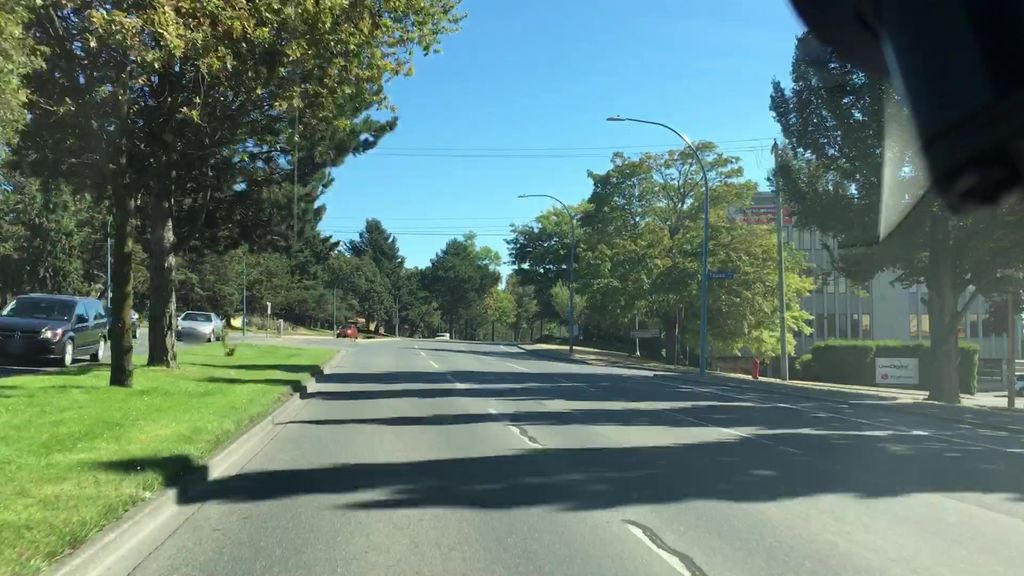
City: victoria